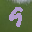
Label: 9